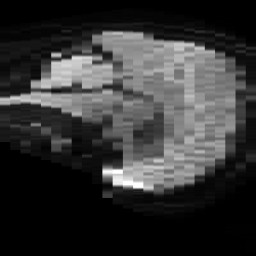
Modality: TRACE
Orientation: sagittal
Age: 43
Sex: female
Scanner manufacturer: philips
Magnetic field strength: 3 T
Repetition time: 4.479 s
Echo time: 0.07378 s